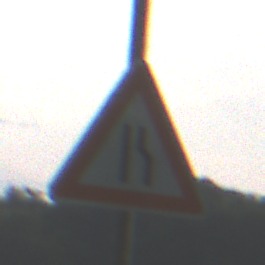
Verkehrszeichen: EinseitigVerengteFahrbahnRechts
Umgebung: Outdoor, Nature
Tageszeit: SunriseSunset
Wetter: PartlyCloudy
Licht: Natural
Jahreszeit: NotSpecified
Kontrast: MediumContrast